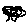
Label: tree